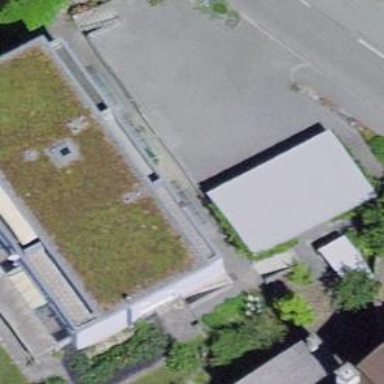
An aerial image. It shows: Terrace building with flat roof.